Question: (Windows 8.1, Windows Store App)
I'd like to put rotated text in a container (eg. Grid) and have that container get its dimensions from the rotated text. However...
This code:
'''
<Canvas Background="Gray">
<Grid
Canvas.Left="100"
Canvas.Top="100"
Background="LightGray">
<TextBlock Text="Text rotated 270o">
<TextBlock.RenderTransform>
<RotateTransform Angle="270" />
</TextBlock.RenderTransform>
</TextBlock>
</Grid>
<Canvas>
'''
...renders like this:

I expected the grid to take it's width and height from the TextBlock after rotation was applied. However, it appears the grid takes its dimensions from the TextBlock before rotation is applied.
How do you get a container (ie grid) to fit the rotated size of its content (ie TextBlock)?
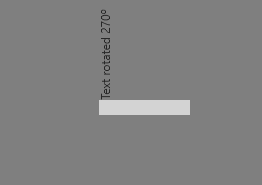
Answer: You're looking for a LayoutTransform. Here is a great <URL> on how you can achieve this in Windows 8.
Looks like <URL>.
You add it as content of a control, and place your content within it.
'''
<Grid
Canvas.Left="100"
Canvas.Top="100"
Background="LightGray">
<controls:LayoutTransformControl x:Name="transformControl">
<controls:LayoutTransformControl.Transform>
<RotateTransform x:Name="rotateTransform" Angle="270"/>
</controls:LayoutTransformControl.Transform>
<TextBlock Text="Hello LayoutTransformControl" />
</controls:LayoutTransformControl>
</Border>
'''